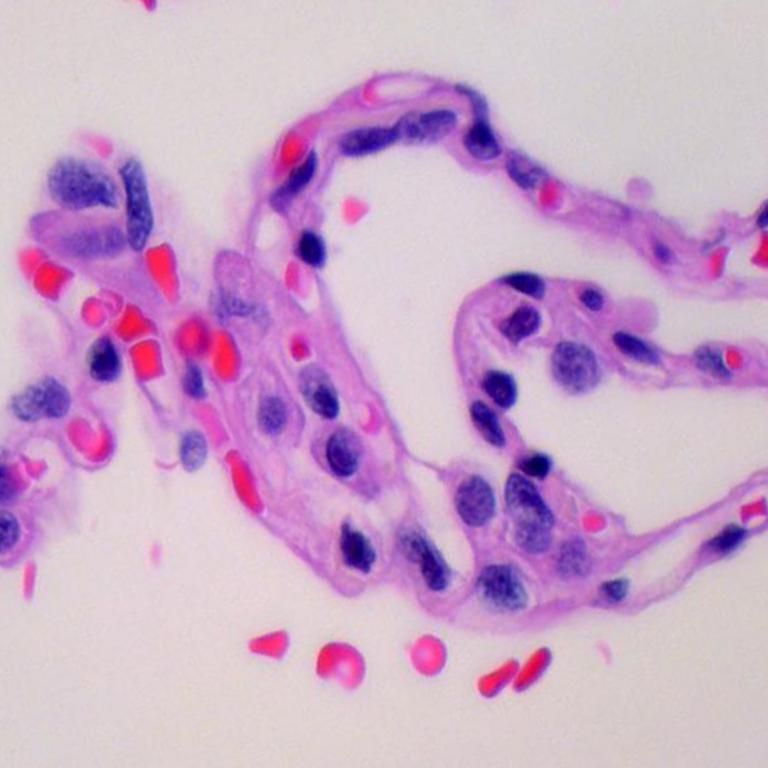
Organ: lung
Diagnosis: benign